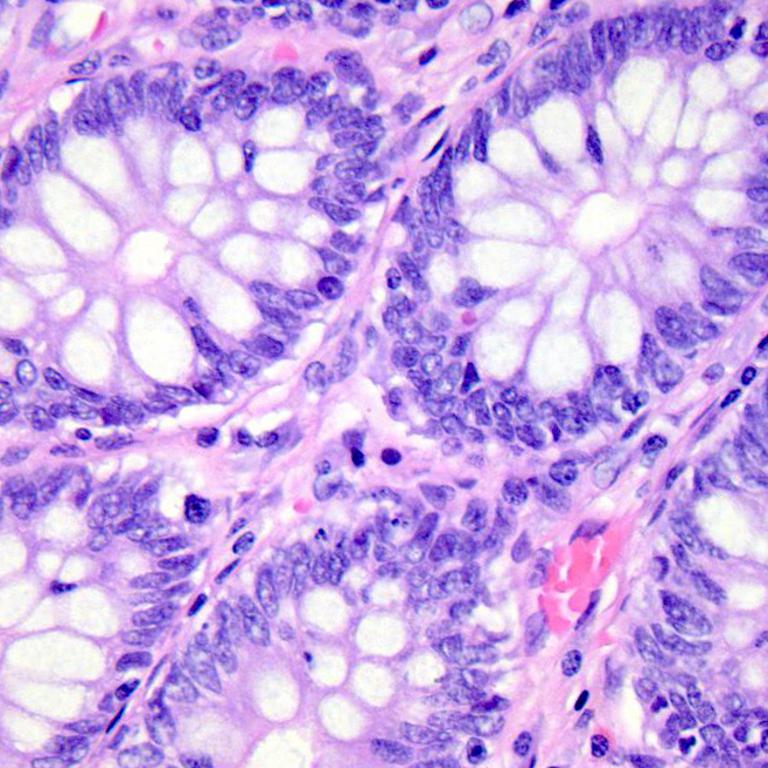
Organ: colon
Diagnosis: benign